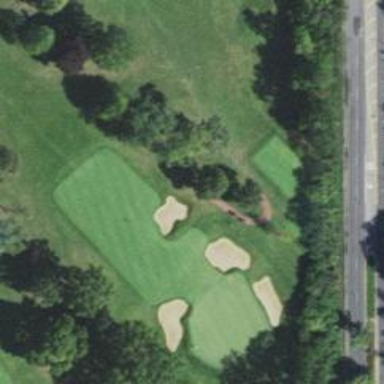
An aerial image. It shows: Well-maintained path intended for golf.